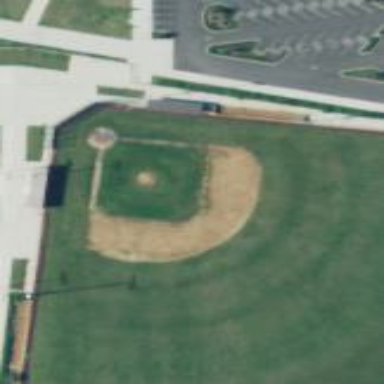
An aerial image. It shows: Grass pitch designated for baseball.